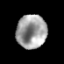
Tissue: prostate
Cell type: T cells
Senescence score: 0.1408
Nuclear area (px): 991
Mean DAPI intensity: 159.253